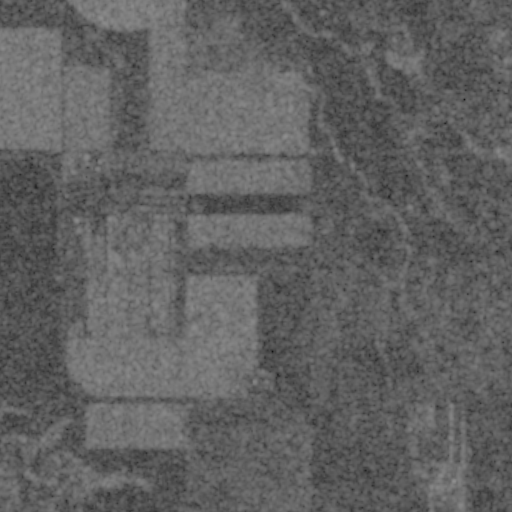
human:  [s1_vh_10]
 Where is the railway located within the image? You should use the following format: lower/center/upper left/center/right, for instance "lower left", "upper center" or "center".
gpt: The railway is located in the upper left of the image.
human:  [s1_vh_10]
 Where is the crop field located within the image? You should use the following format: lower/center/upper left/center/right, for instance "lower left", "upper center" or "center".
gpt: There is no crop field in the image.

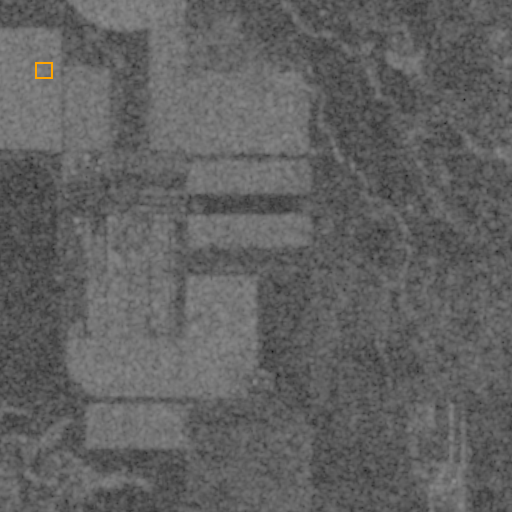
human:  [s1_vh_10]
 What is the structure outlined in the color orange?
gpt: The structure outlined in orange is a building.
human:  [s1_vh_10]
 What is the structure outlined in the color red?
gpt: There is no red outline.